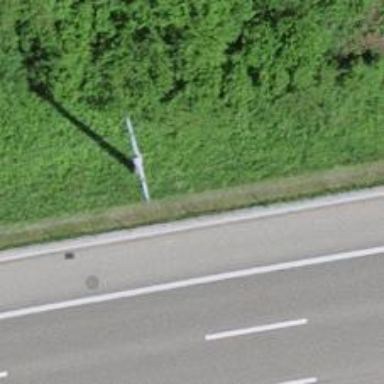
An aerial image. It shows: Concrete power pole.